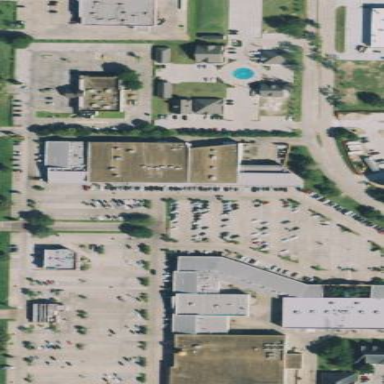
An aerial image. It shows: Retail area.